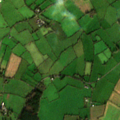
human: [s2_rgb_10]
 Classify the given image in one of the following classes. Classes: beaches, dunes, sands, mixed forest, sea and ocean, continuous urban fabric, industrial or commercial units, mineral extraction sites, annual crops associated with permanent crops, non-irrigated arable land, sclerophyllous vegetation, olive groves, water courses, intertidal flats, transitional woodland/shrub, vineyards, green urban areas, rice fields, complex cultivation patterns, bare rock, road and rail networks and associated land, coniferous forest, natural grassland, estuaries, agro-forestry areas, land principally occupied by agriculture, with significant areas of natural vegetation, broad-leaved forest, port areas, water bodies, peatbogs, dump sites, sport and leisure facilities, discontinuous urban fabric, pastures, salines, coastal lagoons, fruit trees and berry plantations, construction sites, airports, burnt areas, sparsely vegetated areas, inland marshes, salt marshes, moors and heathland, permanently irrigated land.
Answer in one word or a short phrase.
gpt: pastures